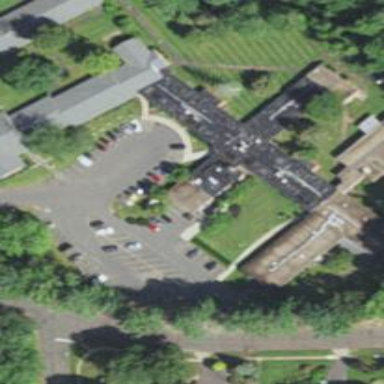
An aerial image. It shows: Hospital building.